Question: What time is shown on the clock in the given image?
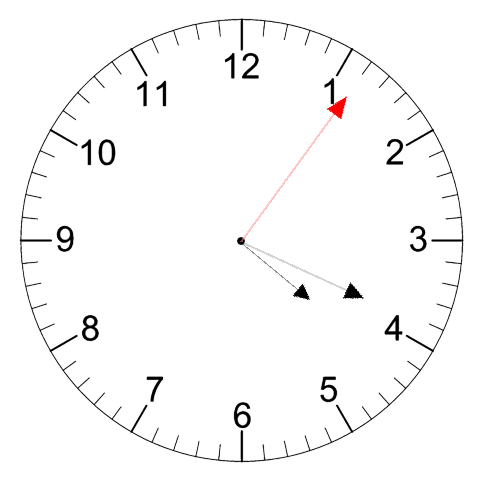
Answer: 04:19:06